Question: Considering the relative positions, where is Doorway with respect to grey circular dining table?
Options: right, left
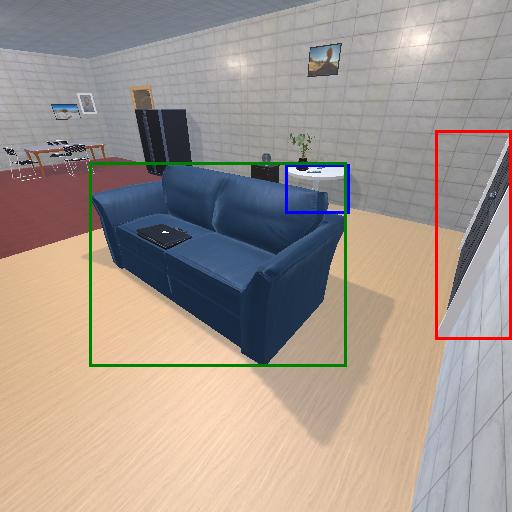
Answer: right